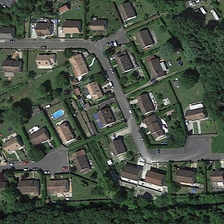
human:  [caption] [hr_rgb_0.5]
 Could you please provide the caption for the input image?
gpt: many buildings and green trees are in a medium residential area .

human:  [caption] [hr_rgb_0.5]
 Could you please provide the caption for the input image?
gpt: many buildings and green trees are in a medium residential area .

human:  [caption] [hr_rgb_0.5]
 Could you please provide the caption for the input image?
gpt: many buildings and green trees are in a medium residential area .

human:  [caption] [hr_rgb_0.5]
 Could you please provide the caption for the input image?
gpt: many buildings and green trees are in a medium residential area .

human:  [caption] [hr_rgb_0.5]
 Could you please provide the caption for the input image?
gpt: many buildings and green trees are in a medium residential area .